Field crop: maize
Growth stage: 2
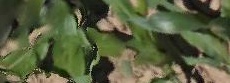
Species: maize